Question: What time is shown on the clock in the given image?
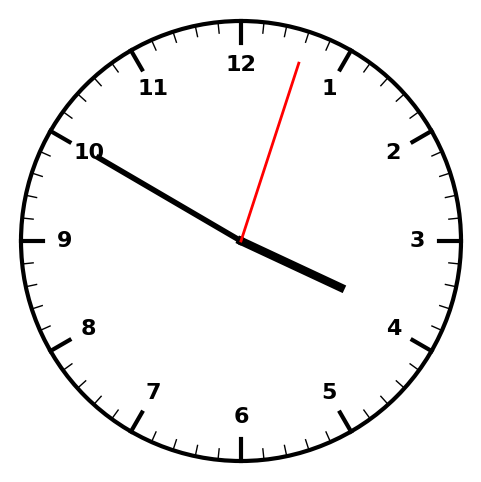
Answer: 03:50:03